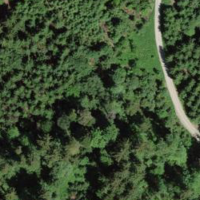
EUNIS habitat code: 44
Species observed at this site:
Sambucus nigra
Urtica dioica
Cirsium arvense